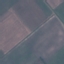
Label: AnnualCrop